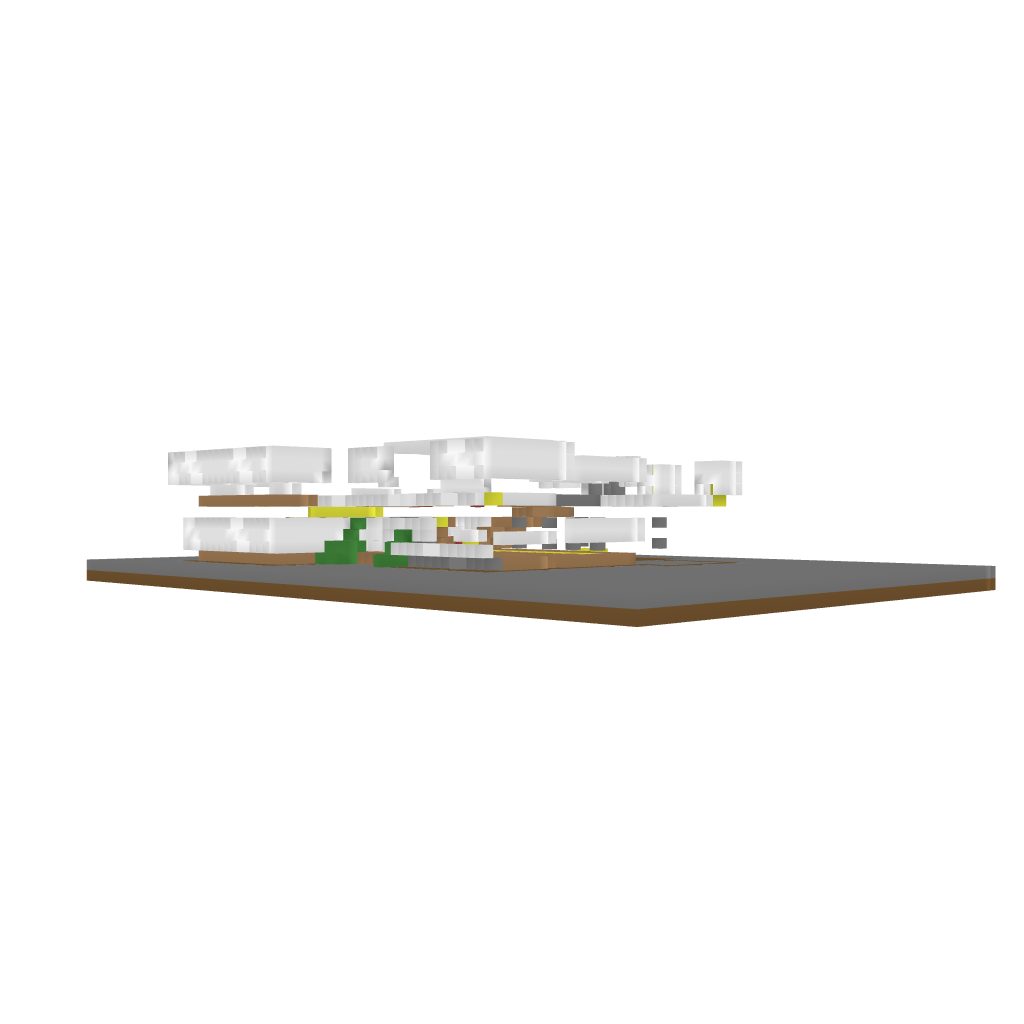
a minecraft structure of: modern house 3 bad low quality